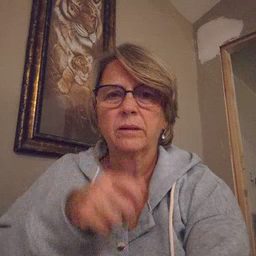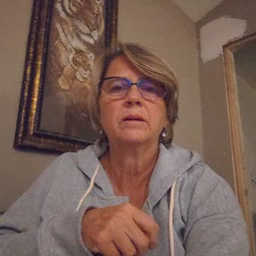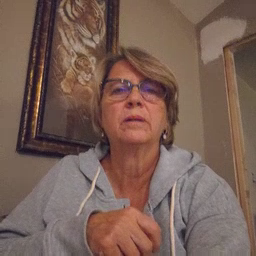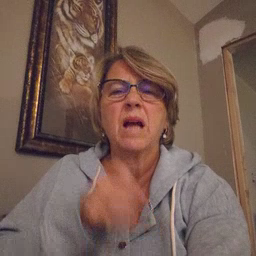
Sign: bug